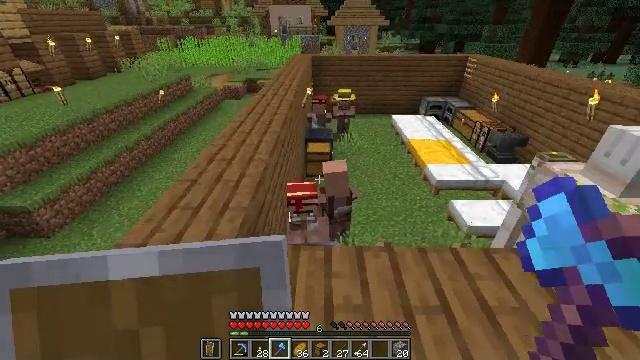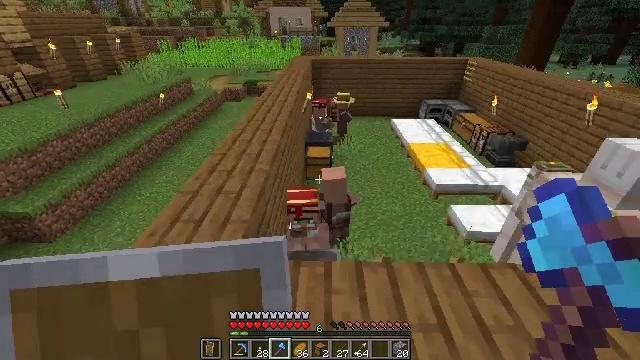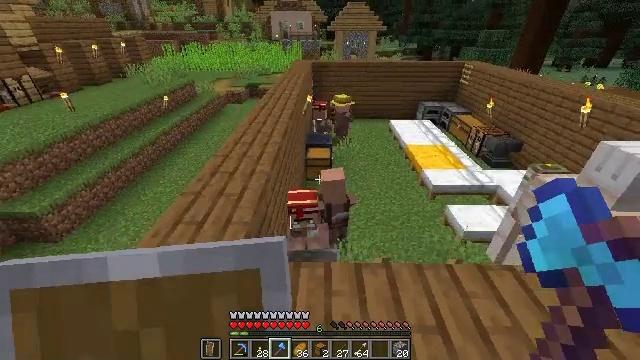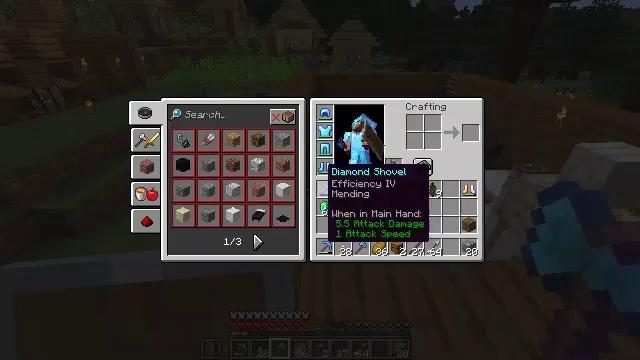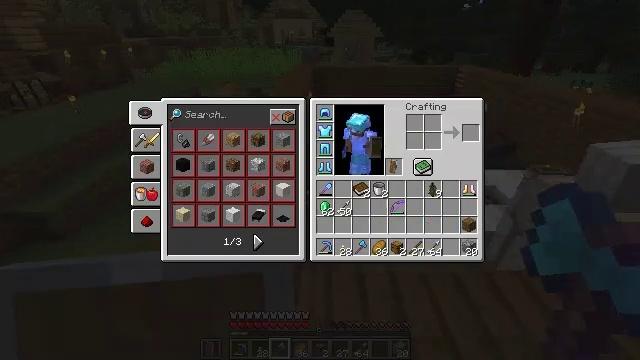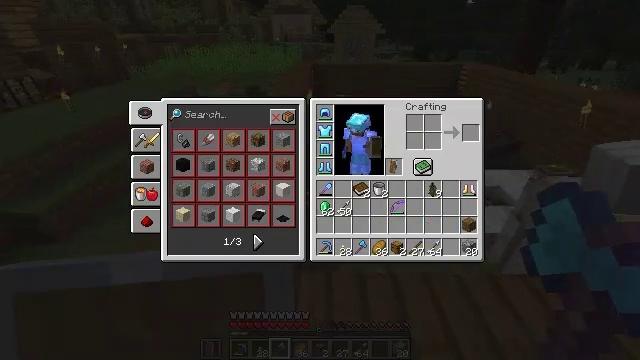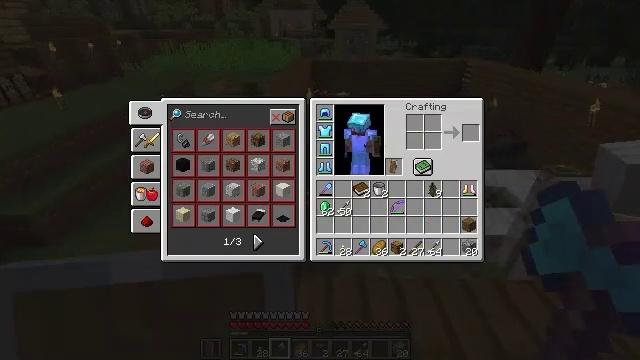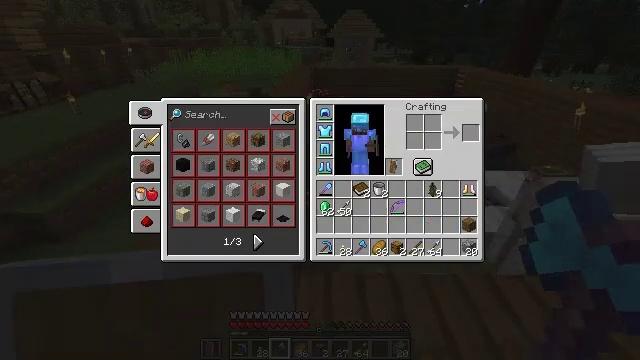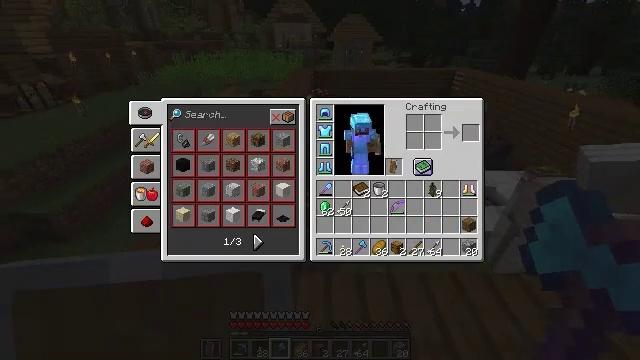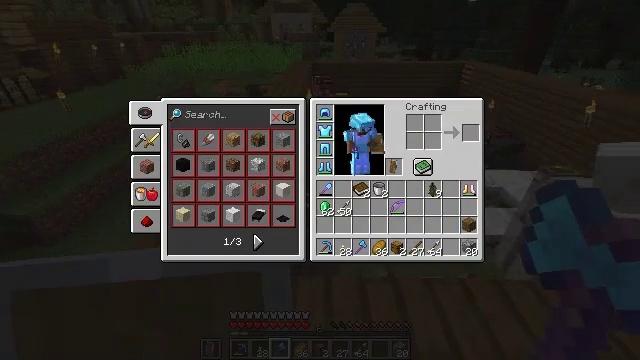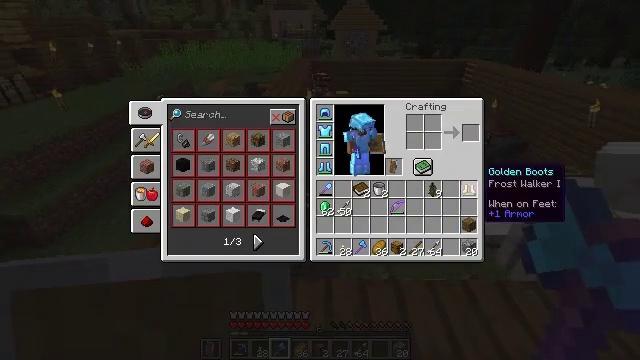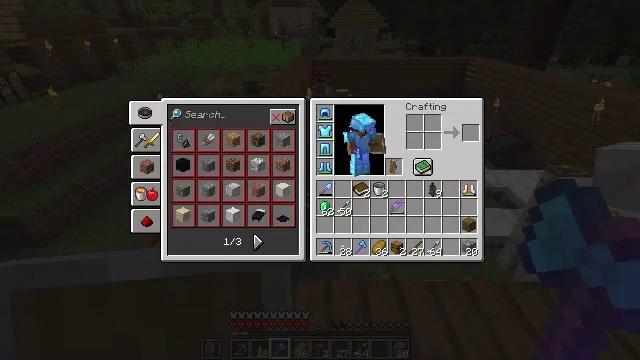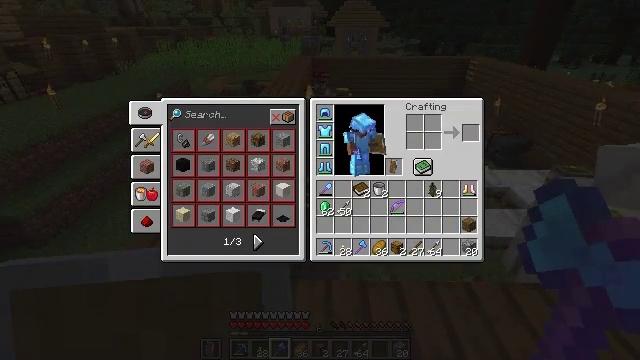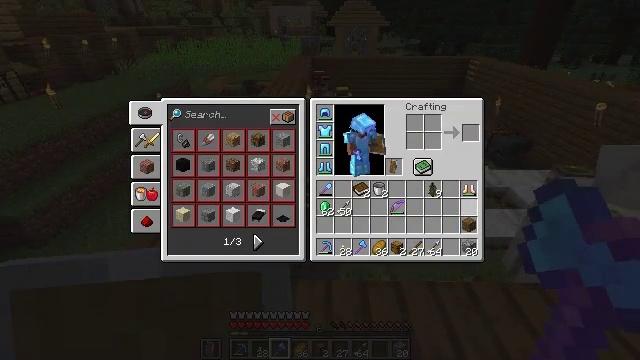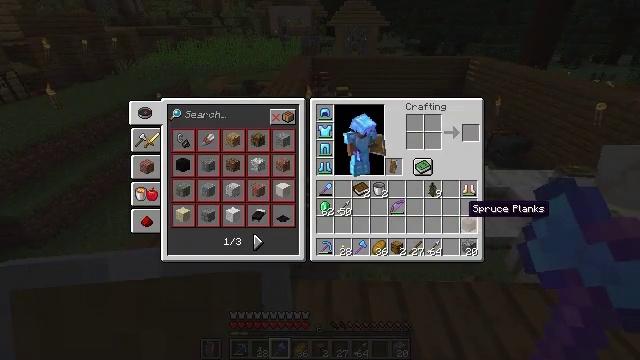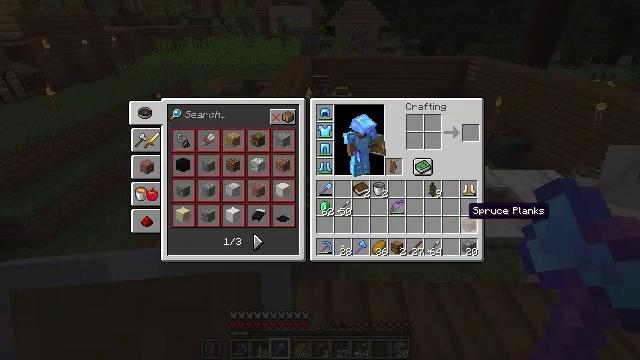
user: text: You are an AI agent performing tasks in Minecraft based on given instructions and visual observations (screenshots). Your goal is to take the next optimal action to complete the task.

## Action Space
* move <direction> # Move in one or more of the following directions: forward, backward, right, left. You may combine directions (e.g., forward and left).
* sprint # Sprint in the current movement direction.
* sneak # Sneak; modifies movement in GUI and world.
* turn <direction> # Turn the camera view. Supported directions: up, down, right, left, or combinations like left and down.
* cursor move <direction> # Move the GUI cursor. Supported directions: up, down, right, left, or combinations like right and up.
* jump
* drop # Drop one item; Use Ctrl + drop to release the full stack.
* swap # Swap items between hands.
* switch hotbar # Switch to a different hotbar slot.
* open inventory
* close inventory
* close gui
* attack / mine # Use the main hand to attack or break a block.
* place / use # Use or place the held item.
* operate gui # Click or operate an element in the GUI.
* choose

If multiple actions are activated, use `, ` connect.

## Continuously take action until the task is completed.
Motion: motion action
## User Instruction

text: Combine a book with experience levels to craft an enchanted book.
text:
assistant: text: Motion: move forward, sprint
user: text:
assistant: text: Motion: move forward, sprint
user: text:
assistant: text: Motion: move forward, open inventory
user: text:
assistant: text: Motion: move forward, open inventory
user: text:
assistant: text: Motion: cursor move right, open inventory
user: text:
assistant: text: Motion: cursor move right, open inventory
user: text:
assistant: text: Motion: cursor move right
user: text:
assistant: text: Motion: cursor move right
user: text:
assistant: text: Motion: cursor move right
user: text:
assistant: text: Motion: cursor move right and down
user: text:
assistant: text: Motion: cursor move down
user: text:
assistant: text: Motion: cursor move down
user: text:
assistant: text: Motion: cursor move left and down
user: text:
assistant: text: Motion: no_op
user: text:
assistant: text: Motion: no_op
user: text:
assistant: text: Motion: no_op
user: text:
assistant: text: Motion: no_op
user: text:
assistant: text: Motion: no_op
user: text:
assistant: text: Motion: cursor move left
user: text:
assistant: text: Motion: cursor move left
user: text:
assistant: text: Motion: no_op
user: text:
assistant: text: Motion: close inventory
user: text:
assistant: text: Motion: turn right, close inventory
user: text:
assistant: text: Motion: turn right and down, close inventory
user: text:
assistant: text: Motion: move forward, turn right, close inventory
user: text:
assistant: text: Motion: move forward
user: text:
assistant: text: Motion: move forward
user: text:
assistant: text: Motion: move forward, sprint
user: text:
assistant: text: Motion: move forward, sprint
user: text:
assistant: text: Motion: move forward, sprint, turn left and down, jump